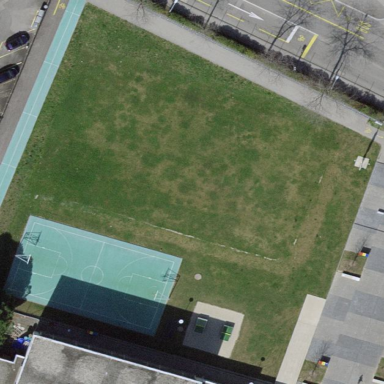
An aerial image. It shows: Grass pitch for leisure activities.